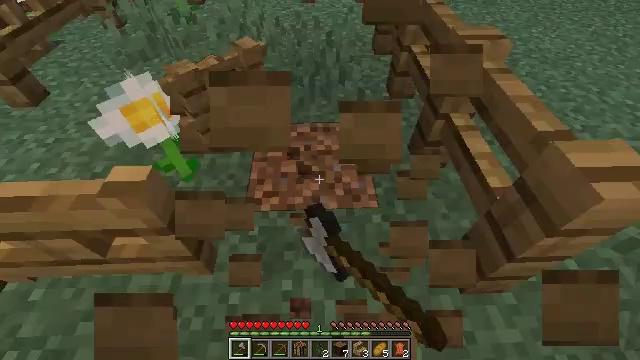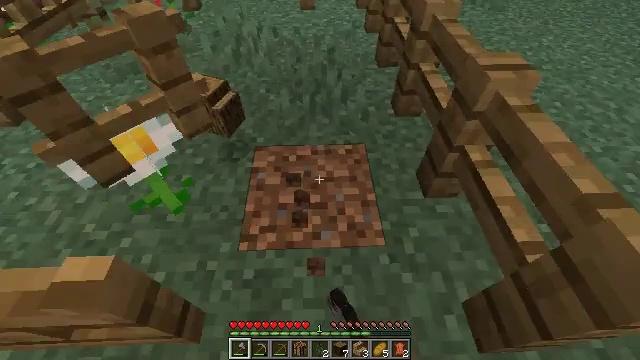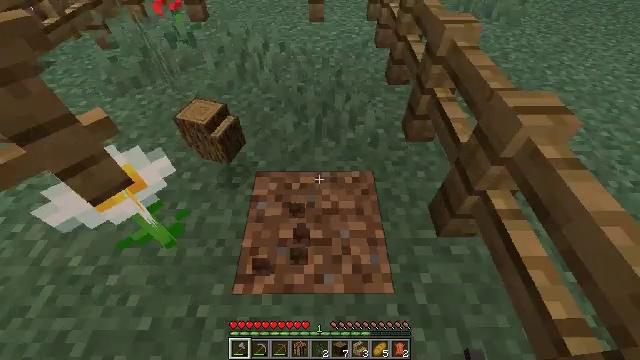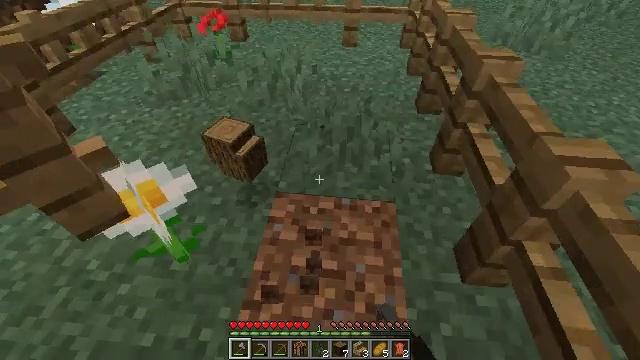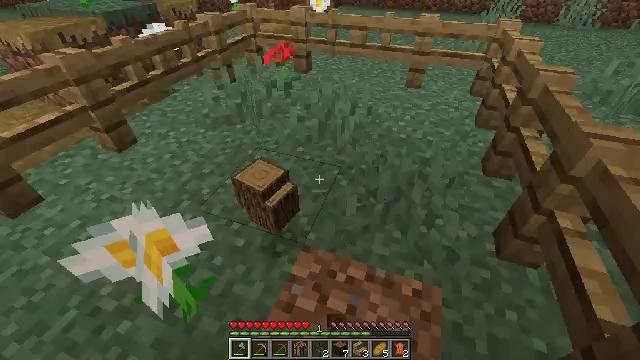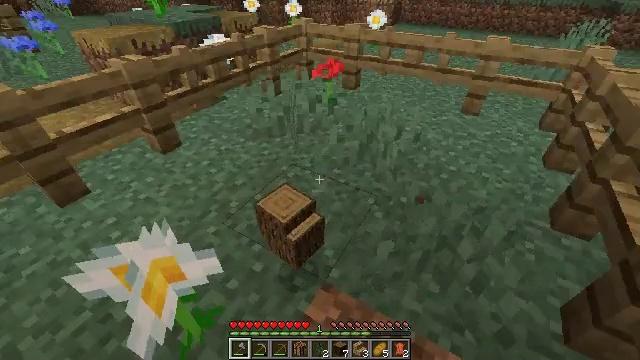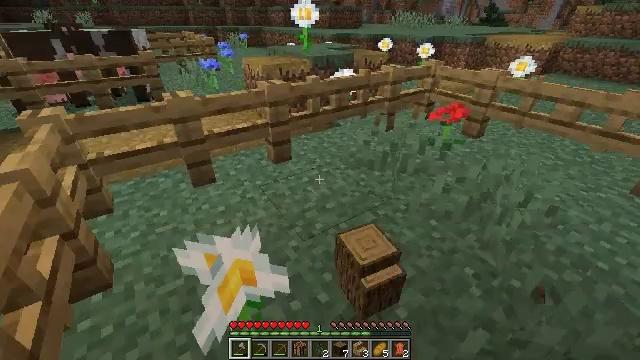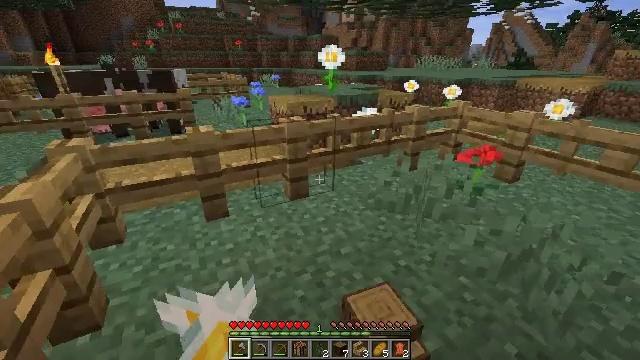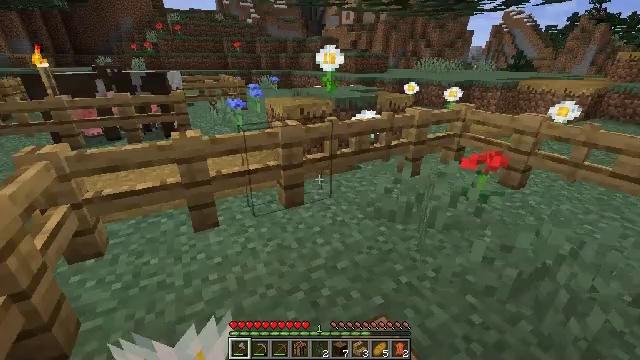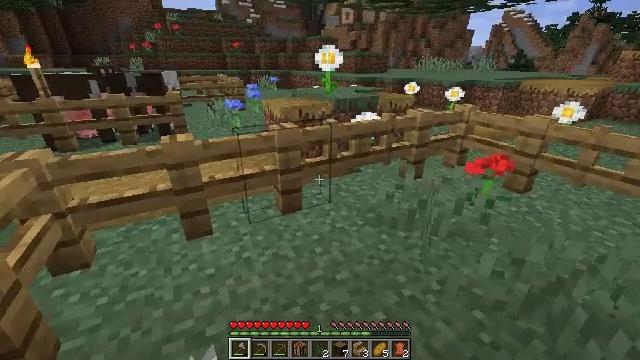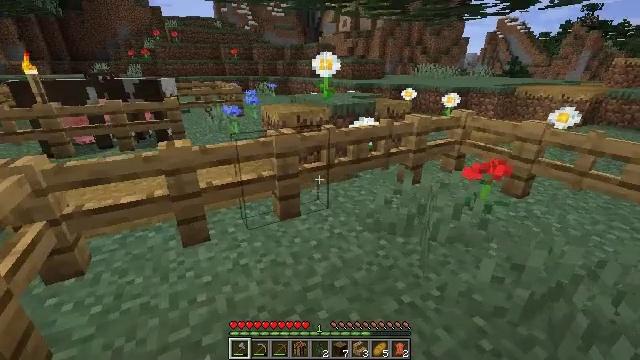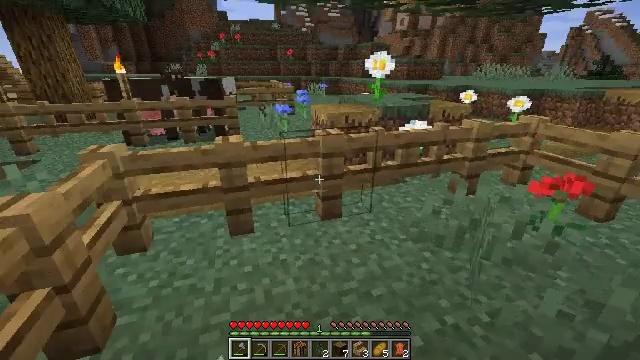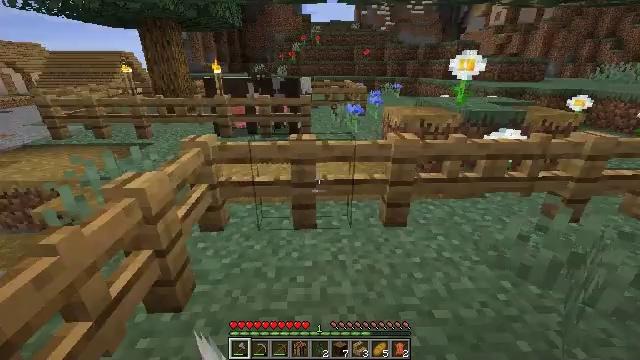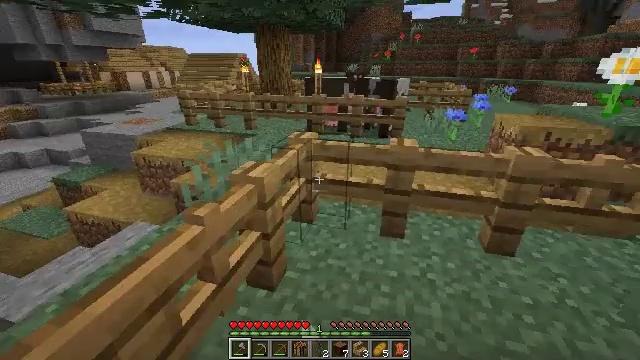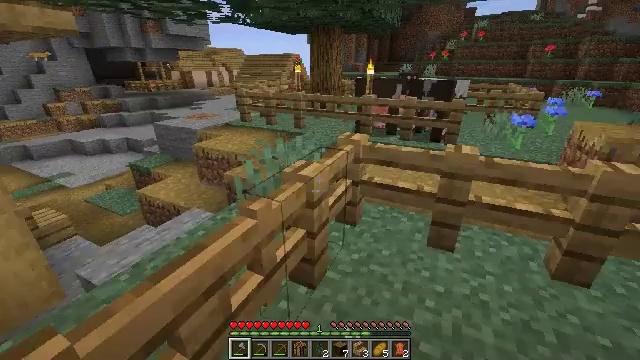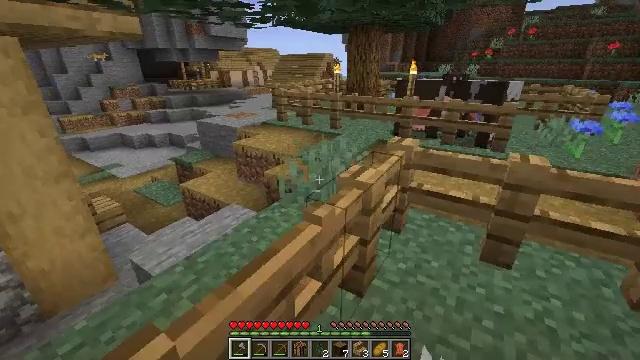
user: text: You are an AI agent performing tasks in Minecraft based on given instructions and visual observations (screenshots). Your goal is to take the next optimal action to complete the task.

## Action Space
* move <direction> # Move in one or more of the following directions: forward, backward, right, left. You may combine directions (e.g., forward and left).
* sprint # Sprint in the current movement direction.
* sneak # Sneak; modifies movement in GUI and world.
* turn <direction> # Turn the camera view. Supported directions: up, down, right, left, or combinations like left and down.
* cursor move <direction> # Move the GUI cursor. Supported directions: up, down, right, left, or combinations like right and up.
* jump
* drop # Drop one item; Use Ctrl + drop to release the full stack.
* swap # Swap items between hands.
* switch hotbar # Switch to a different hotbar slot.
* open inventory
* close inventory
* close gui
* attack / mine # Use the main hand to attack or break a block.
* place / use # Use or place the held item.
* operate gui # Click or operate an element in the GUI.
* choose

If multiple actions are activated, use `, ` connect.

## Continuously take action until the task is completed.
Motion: motion action
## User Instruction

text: Break the stonecutter to collect it.
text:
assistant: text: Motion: move forward, attack / mine
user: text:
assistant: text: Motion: move forward, turn left, attack / mine
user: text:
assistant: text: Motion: move forward, turn left and up, attack / mine
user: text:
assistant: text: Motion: move forward, turn left and up
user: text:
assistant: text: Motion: move forward, turn left and up
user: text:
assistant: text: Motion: move forward, turn left and up
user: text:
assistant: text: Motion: move forward, turn left and up
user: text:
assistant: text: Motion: no_op
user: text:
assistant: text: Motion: no_op
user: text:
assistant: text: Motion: turn up
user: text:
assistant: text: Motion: turn left
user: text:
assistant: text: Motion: move left, turn left
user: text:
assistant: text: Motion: move left, turn left
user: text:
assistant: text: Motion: move left, turn left
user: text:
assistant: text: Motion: move left, turn left
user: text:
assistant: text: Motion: move forward and move left, turn left
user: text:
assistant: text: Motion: move forward and move left, turn left
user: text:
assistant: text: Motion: move forward and move left
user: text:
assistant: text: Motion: move forward and move left
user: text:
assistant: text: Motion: move forward and move left
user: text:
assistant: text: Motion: move forward and move left
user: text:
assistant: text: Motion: move forward and move left
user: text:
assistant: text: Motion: move forward and move left
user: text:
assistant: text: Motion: move forward and move left
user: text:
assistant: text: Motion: move forward
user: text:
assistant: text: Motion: move forward, turn left
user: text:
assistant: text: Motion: move forward, sprint, turn left
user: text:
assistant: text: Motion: move forward, sprint, turn left
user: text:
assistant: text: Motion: move forward, sprint, turn left and up
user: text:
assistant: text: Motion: move forward, sprint, turn left and up